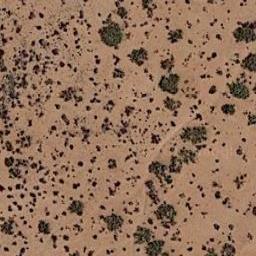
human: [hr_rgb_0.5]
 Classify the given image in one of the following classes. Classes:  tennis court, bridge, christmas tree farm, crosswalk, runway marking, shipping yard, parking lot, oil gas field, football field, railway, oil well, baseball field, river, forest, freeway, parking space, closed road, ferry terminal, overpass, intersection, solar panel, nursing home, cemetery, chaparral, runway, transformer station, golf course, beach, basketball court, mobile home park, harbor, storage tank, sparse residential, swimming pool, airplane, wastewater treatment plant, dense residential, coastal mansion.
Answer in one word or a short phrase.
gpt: chaparral